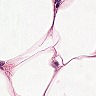
Metastatic tissue present: no